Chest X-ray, PA view. Patient: 43 years old, sex F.
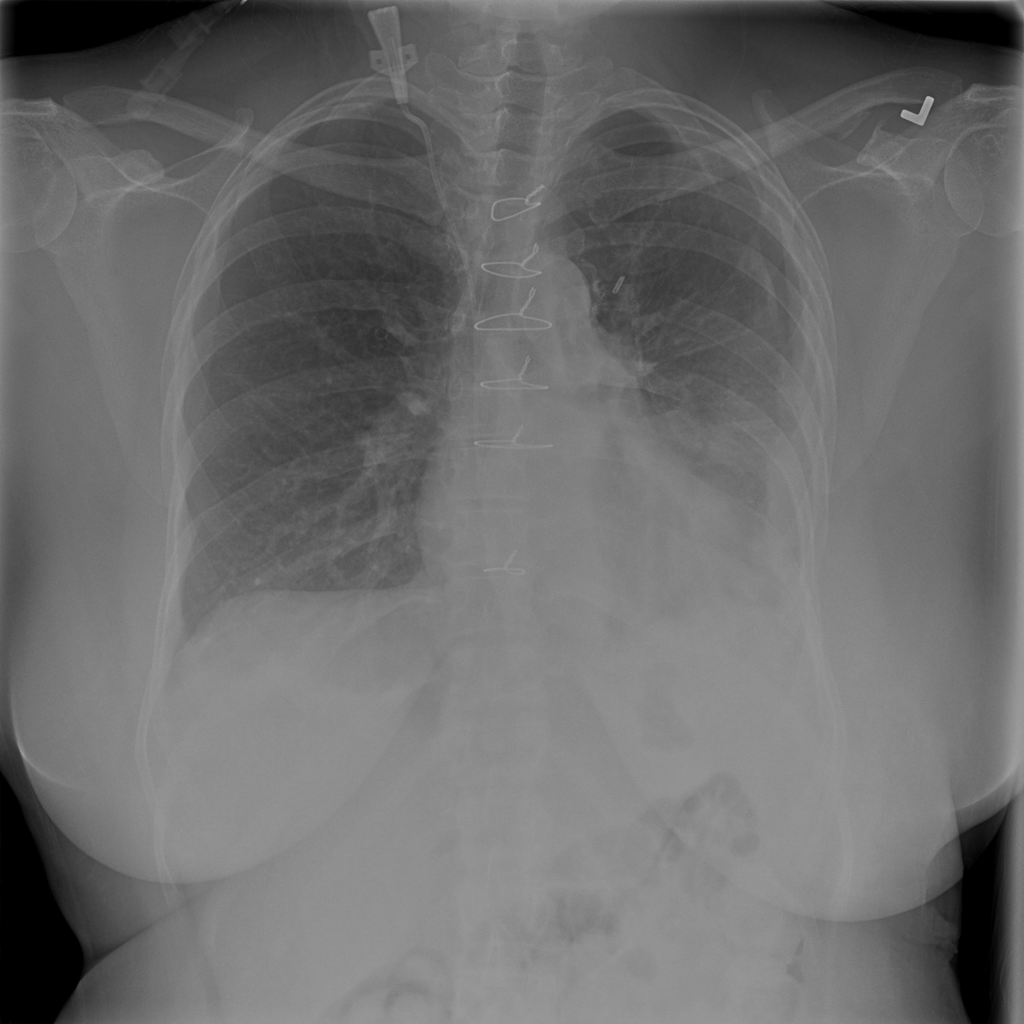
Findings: Atelectasis, Effusion